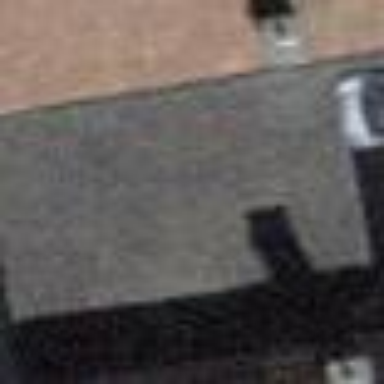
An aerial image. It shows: Garage building.